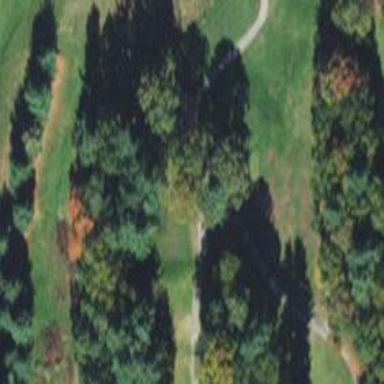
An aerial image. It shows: Golf cartpath that is also road path.